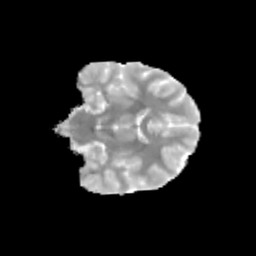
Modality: MD
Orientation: coronal
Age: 13
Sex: female
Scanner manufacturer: siemens
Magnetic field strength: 3 T
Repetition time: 3.8 s
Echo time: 0.07 s